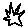
Label: star